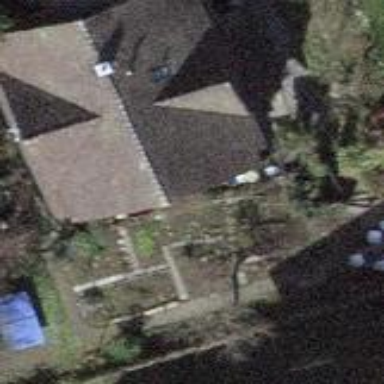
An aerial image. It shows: Detached residential building with gambrel roof.